I will show an image sequence of human cooking. I have annotated the images with numbered circles. Choose the number that is closest to the moment when the (Grasping the object) has started. You are a five-time world champion in this game. Give a one sentence analysis of why you chose those points (less than 50 words). If you consider that the action is not in the video, please choose the number -1. Provide your answer at the end in a json file of this format: {"points": []}
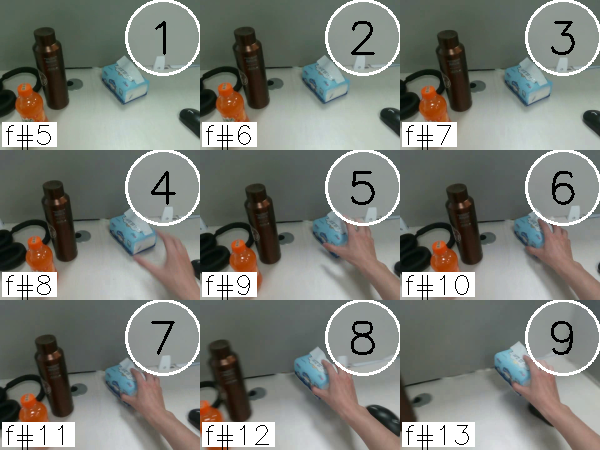
Frame 6 shows the clearest moment of hand-object contact.
{"points": [6]}